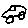
Label: car